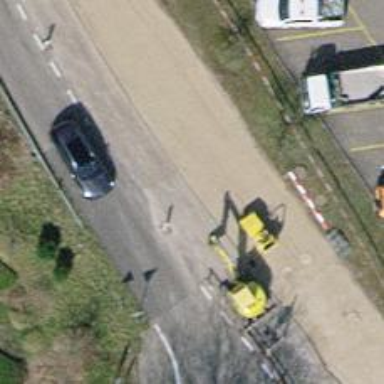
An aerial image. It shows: Uncontrolled footway crossing with markings.